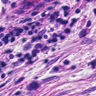
Metastatic tissue present: yes